Question: So my django book is back at university and I'm struggling to work this one out.
I've subclassed 'django.forms.widgets.MultiWidget' like so:
'''
class DateSelectorWidget(widgets.MultiWidget):
def __init__(self, attrs=None, dt=None, mode=0):
if dt is not None:
self.datepos = dt
else:
self.datepos = date.today()
# bits of python to create days, months, years
# example below, the rest snipped for neatness.
years = [(year, year) for year in year_digits]
_widgets = (
widgets.Select(attrs=attrs, choices=days),
widgets.Select(attrs=attrs, choices=months),
widgets.Select(attrs=attrs, choices=years),
)
super(DateSelectorWidget, self).__init__(_widgets, attrs)
def decompress(self, value):
if value:
return [value.day, value.month, value.year]
return [None, None, None]
def format_output(self, rendered_widgets):
return u''.join(rendered_widgets)
'''
Which gives me a nifty looking date selection field like so:

My queston is very simple really. When I submit said form to its handling method (which uses a process like this:
'''
forminstance = ModelNameForm(request.POST, instance=modelinstance)
if forminstance.is_valid():
forminstance.save()
'''
This fails, because Django doesn't know how to take my multi-widget and convert it back to the underlying field type, which is set in 'models.py' to 'DateField()', clearly.
Now, the comments around the MultiWidget in the django source give me this useful hint:
> > You'll probably want to use this class with MultiValueField.
But the thing is - I probably don't. I want to keep my 'DateField()' because it is very useful and there is no point duplicating it. What I need to do then is somehow convert these multiple fields back into a single valid datestring ('yyyy-mm-dd') for insertion into the database.
My question is then:
How? What is the best way to achieve this?
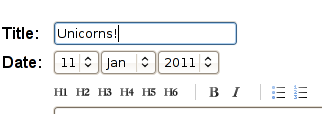
Answer: Answered my own question!
I implemented this method:
'''
def value_from_datadict(self, data, files, name):
datelist = [widget.value_from_datadict(data, files, name + '_%s' % i) \
for i, widget in enumerate(self.widgets)]
try:
D = date(day=int(datelist[0]), month=int(datelist[1]), year=int(datelist[2]))
return str(D)
except ValueError:
return ""
'''
'value_from_datadict' pulls the data of all the sub-widgets from the entire post datadict. What I've done is to extract out the various date counterparts, and use the date constructor to validate the date. If it is valid, we print the string out in the correct format, otherwise, we return an empty string which
'''
forminstance.is_valid()
'''
will catch.
I love it when I do this!